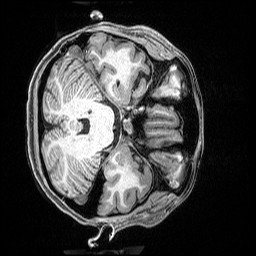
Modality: T1w
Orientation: axial
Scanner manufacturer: siemens
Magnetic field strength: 3 T
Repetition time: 2.5 s
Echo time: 0.0029 s